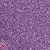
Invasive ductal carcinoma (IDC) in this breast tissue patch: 1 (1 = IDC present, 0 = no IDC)